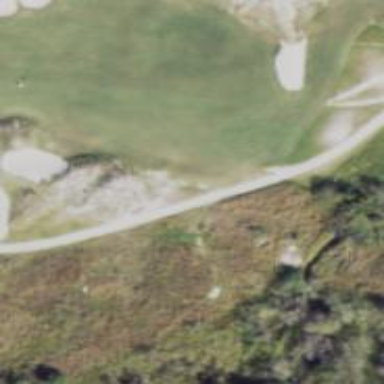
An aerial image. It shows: Path used for both walking and golf.